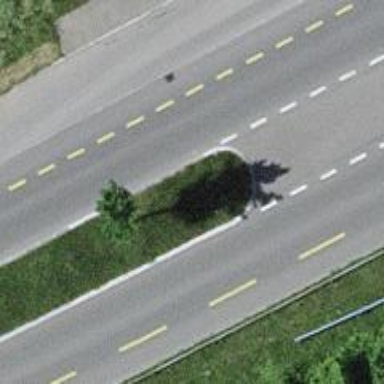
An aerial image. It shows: Secondary road with dedicated lane for cyclists.